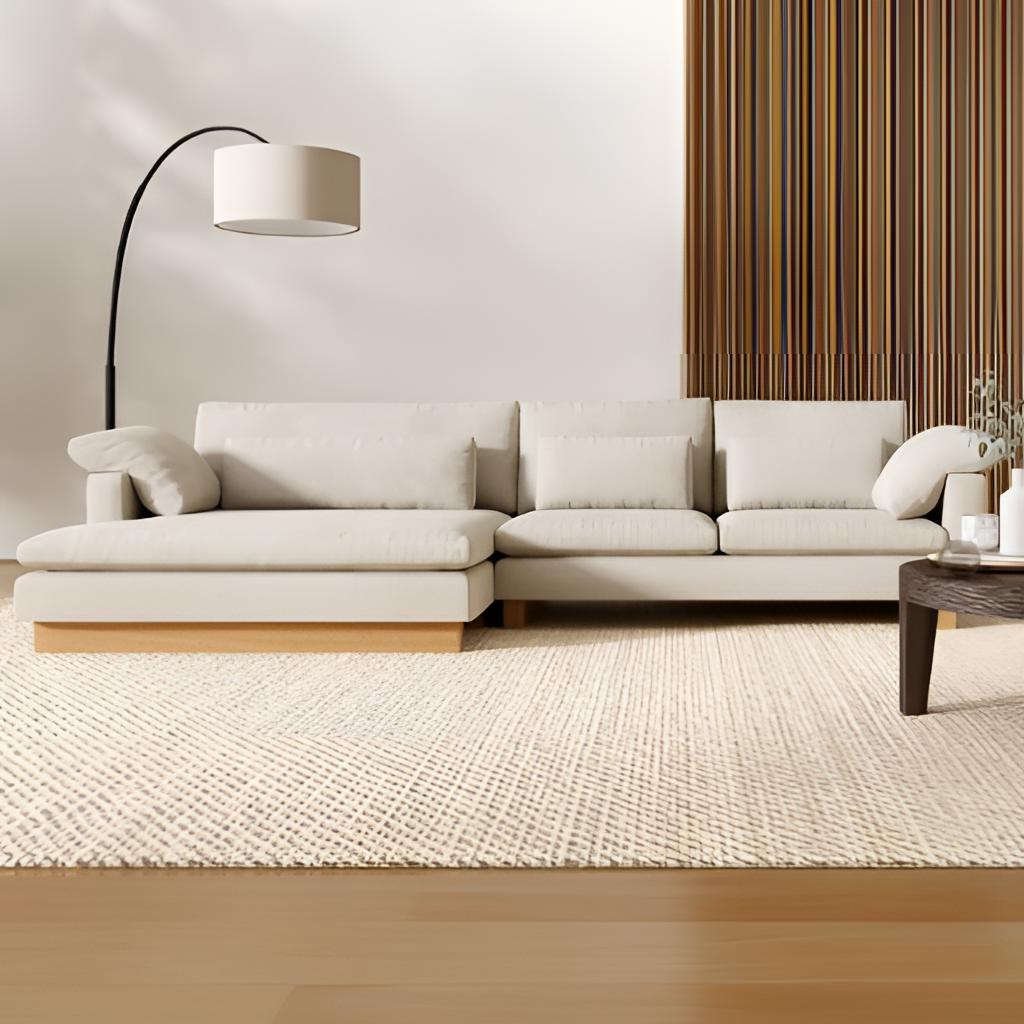
fabric sofa, living room, wood flooring, with plank pattern, contemporary, white paint wallpaper, with vertical wooden panel pattern